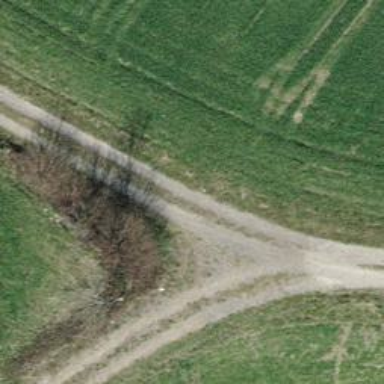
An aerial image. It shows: Unpaved track with grade2 tracktype.